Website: apple
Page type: address-validator
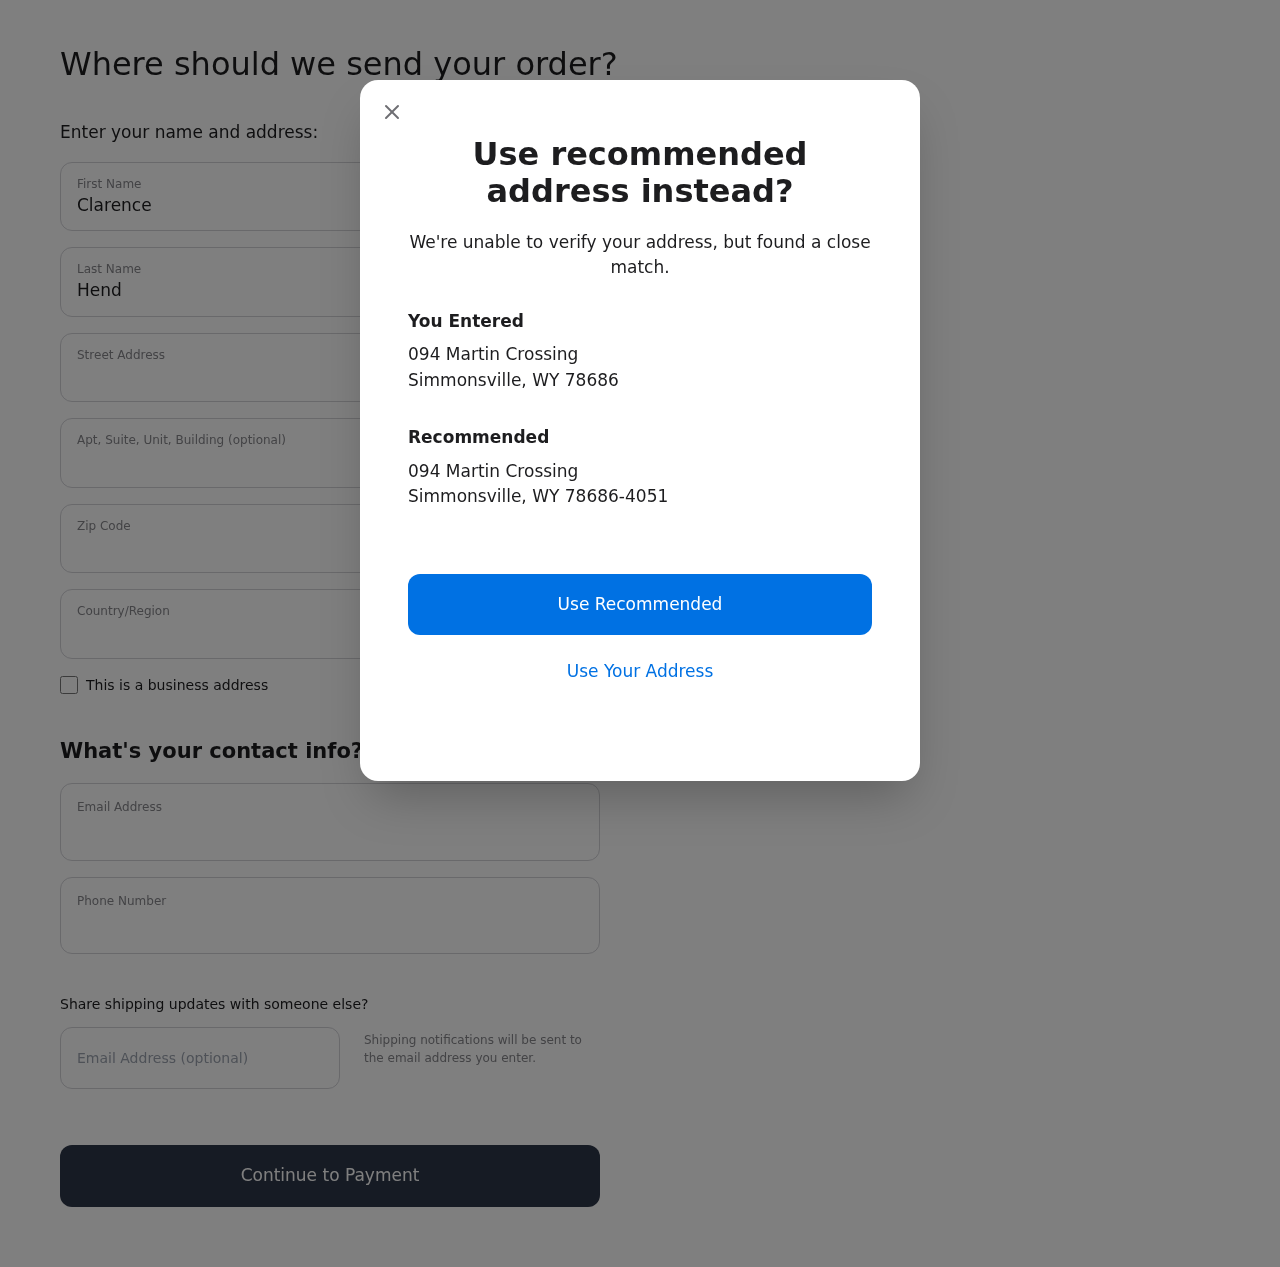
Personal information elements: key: PII_CITY
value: Simmonsville
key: PII_COUNTRY
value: United States
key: PII_EMAIL
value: clarence.henderson@hotmail.com
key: PII_FIRSTNAME
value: Clarence
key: PII_GIFT_EMAIL
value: ekane@hotmail.com
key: PII_LASTNAME
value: Henderson
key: PII_PHONE
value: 7305567766
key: PII_POSTCODE
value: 78686
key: PII_POSTCODE_FULL
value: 78686-4051
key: PII_STATE_ABBR
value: WY
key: PII_STREET
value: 094 Martin Crossing
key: PII_CITY2
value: Simmonsville
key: PII_STATE_ABBR2
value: WY